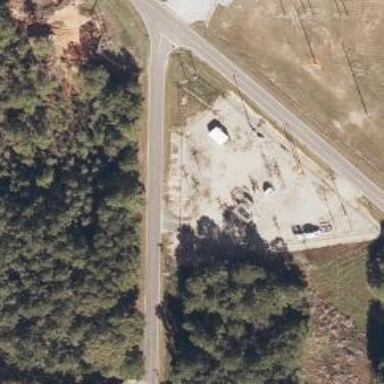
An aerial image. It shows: Distribution power substation secured by fence.